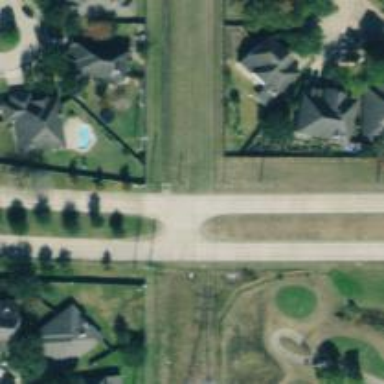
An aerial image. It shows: Secondary link road.